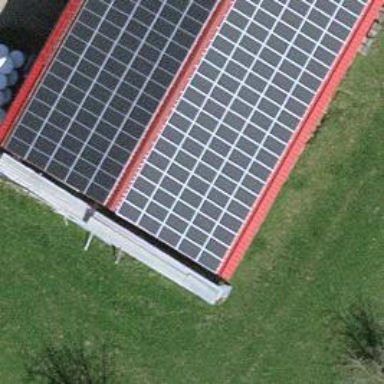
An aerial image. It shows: Solar power generator using photovoltaic method with solar photovoltaic panel types.